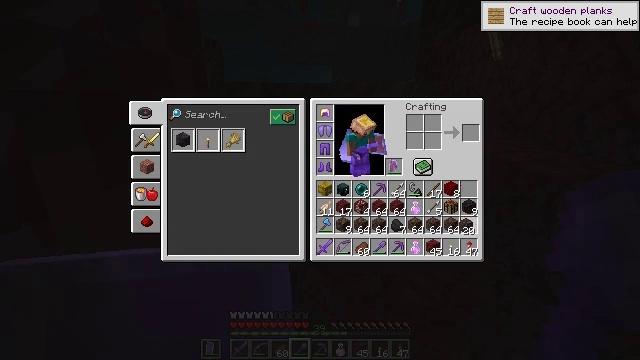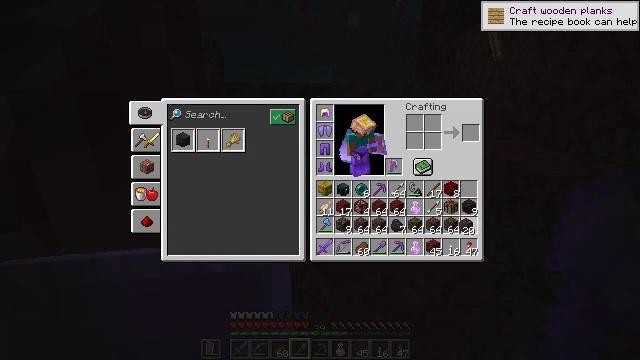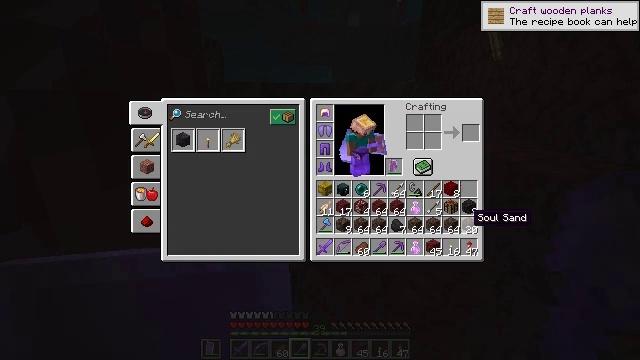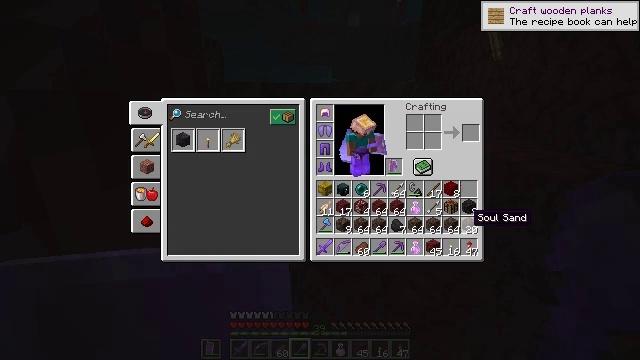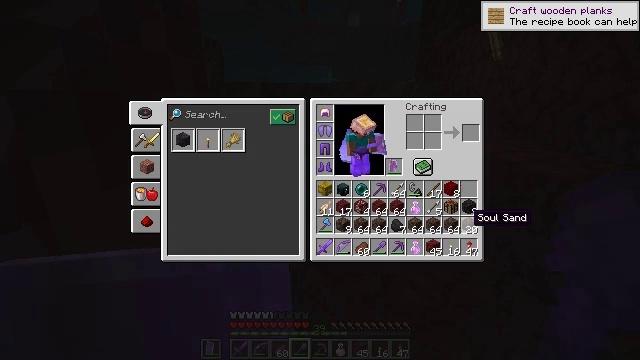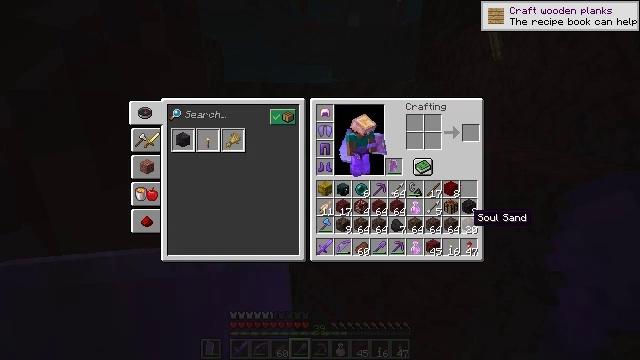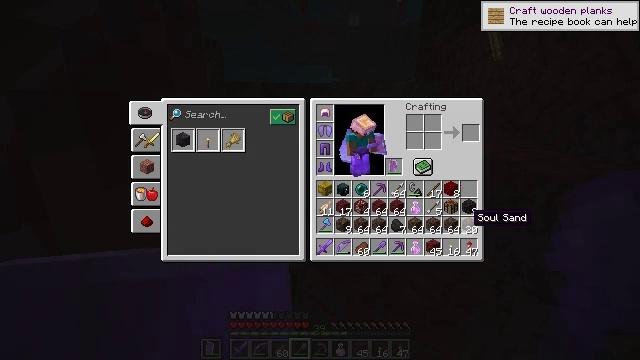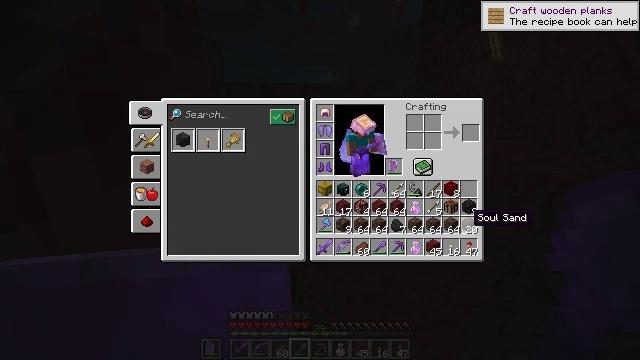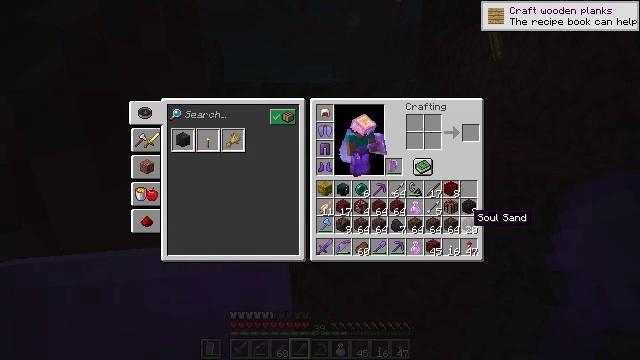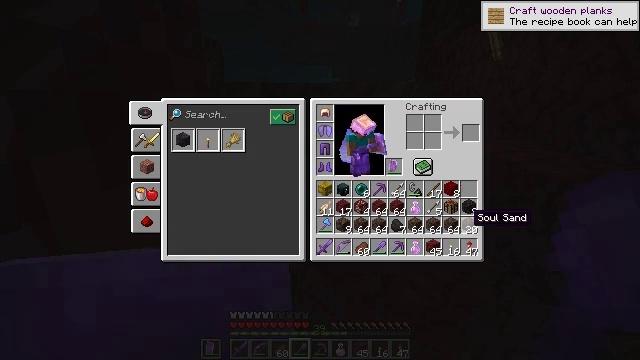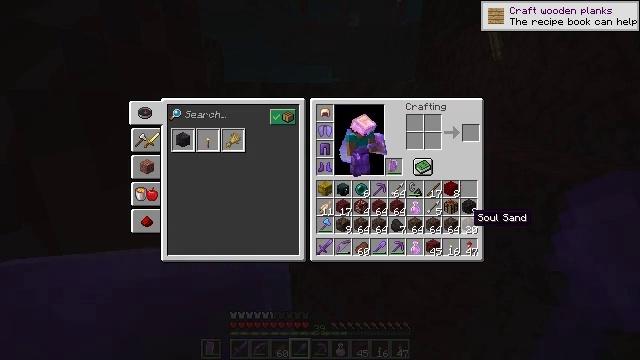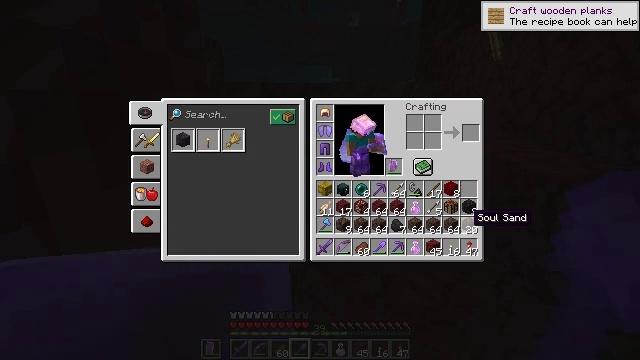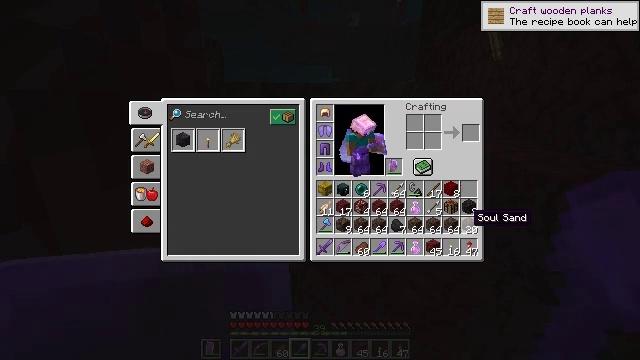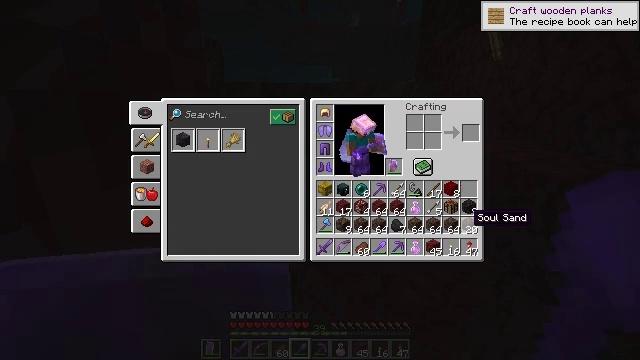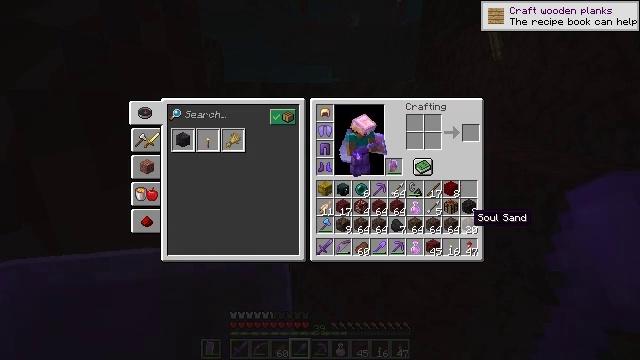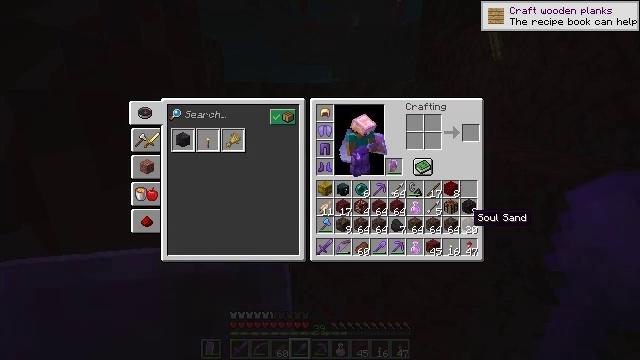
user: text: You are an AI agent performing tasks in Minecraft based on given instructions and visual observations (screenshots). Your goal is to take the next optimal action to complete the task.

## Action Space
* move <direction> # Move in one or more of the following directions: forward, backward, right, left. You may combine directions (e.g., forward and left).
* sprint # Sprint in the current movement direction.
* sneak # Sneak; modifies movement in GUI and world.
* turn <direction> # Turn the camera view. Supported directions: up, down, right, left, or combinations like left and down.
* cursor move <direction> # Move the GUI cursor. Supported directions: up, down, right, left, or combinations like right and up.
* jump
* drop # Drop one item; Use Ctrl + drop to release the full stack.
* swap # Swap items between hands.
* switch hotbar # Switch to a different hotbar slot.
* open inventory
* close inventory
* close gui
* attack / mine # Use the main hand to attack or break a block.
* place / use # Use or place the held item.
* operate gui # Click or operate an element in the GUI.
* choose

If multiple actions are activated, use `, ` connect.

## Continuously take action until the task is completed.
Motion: motion action
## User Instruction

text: Mine the soul sand in the Nether.
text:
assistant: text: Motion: attack / mine
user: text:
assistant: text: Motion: no_op
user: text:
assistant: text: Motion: no_op
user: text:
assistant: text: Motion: no_op
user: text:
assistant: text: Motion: no_op
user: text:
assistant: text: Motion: no_op
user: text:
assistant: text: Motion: no_op
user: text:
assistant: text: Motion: no_op
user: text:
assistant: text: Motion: no_op
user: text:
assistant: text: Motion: no_op
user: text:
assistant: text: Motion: no_op
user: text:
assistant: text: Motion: no_op
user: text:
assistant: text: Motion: no_op
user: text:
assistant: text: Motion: no_op
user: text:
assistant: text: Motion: no_op
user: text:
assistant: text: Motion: no_op
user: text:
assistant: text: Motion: no_op
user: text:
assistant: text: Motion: no_op
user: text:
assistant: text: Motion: no_op
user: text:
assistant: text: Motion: no_op
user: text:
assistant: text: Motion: no_op
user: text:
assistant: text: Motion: no_op
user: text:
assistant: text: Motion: no_op
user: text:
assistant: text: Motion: no_op
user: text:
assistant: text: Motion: turn right and up
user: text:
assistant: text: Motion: turn right and up
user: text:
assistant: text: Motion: turn right and up
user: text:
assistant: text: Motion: turn right
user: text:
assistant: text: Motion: move forward, turn right
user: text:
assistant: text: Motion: move forward, turn right and up